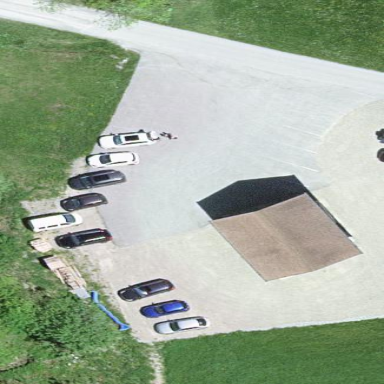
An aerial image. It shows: Parking area with surface.